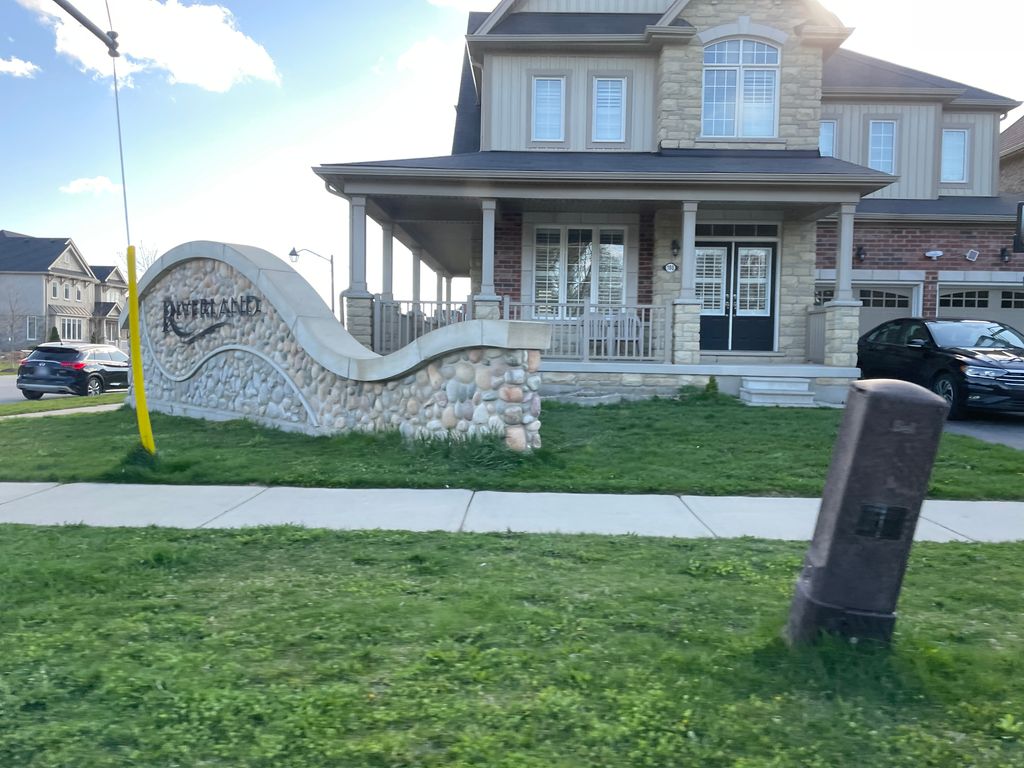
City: kitchener-waterloo